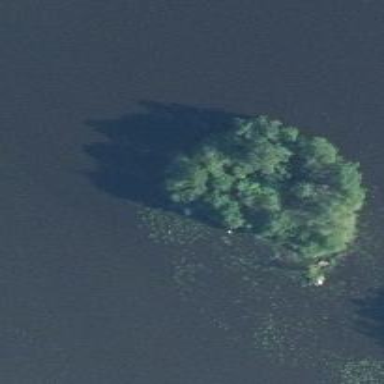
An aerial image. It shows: Islet covered with woodland.